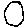
Label: circle